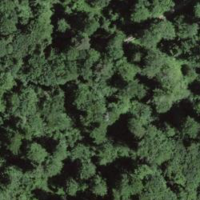
EUNIS habitat code: 41
Species observed at this site:
Epipactis helleborine